Interaction volume radius: 10 \u00c5
Interaction volume height: 50 \u00c5
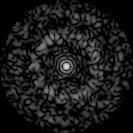
Disorder parameter: 0.8392